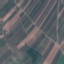
Land use / land cover class: PermanentCrop